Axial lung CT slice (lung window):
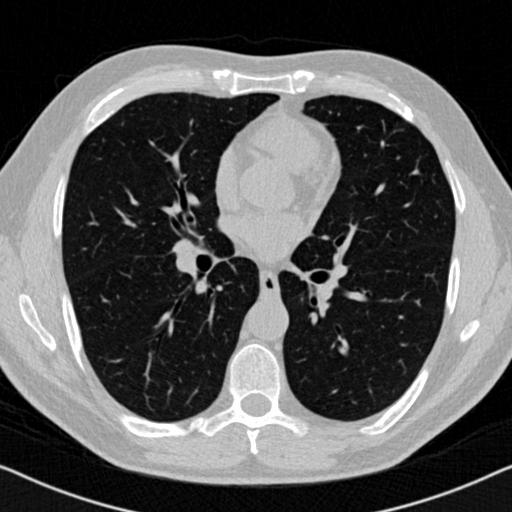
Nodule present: no